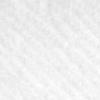
Label: no_change